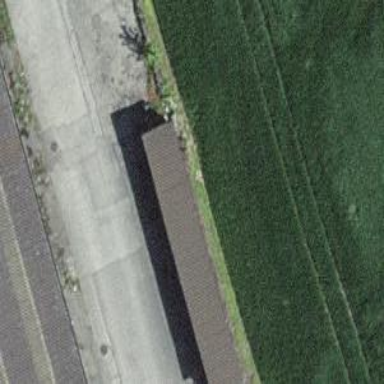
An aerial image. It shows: View of roof of building.